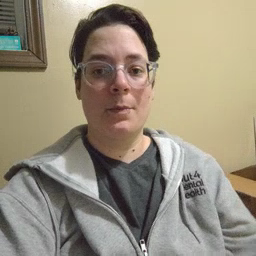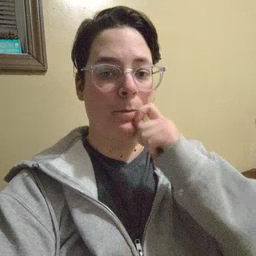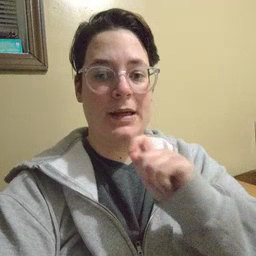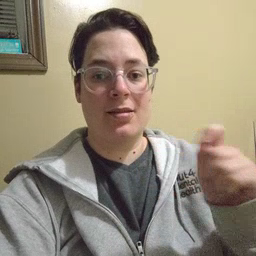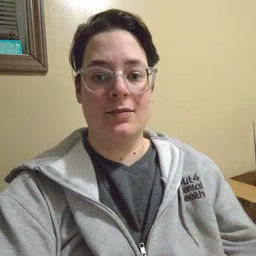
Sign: pen